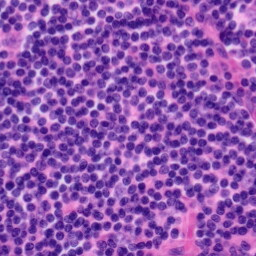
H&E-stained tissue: Tonsil